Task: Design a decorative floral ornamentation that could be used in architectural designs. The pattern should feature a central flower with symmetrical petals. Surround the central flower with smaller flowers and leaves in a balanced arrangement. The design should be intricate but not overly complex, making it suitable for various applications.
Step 1405:
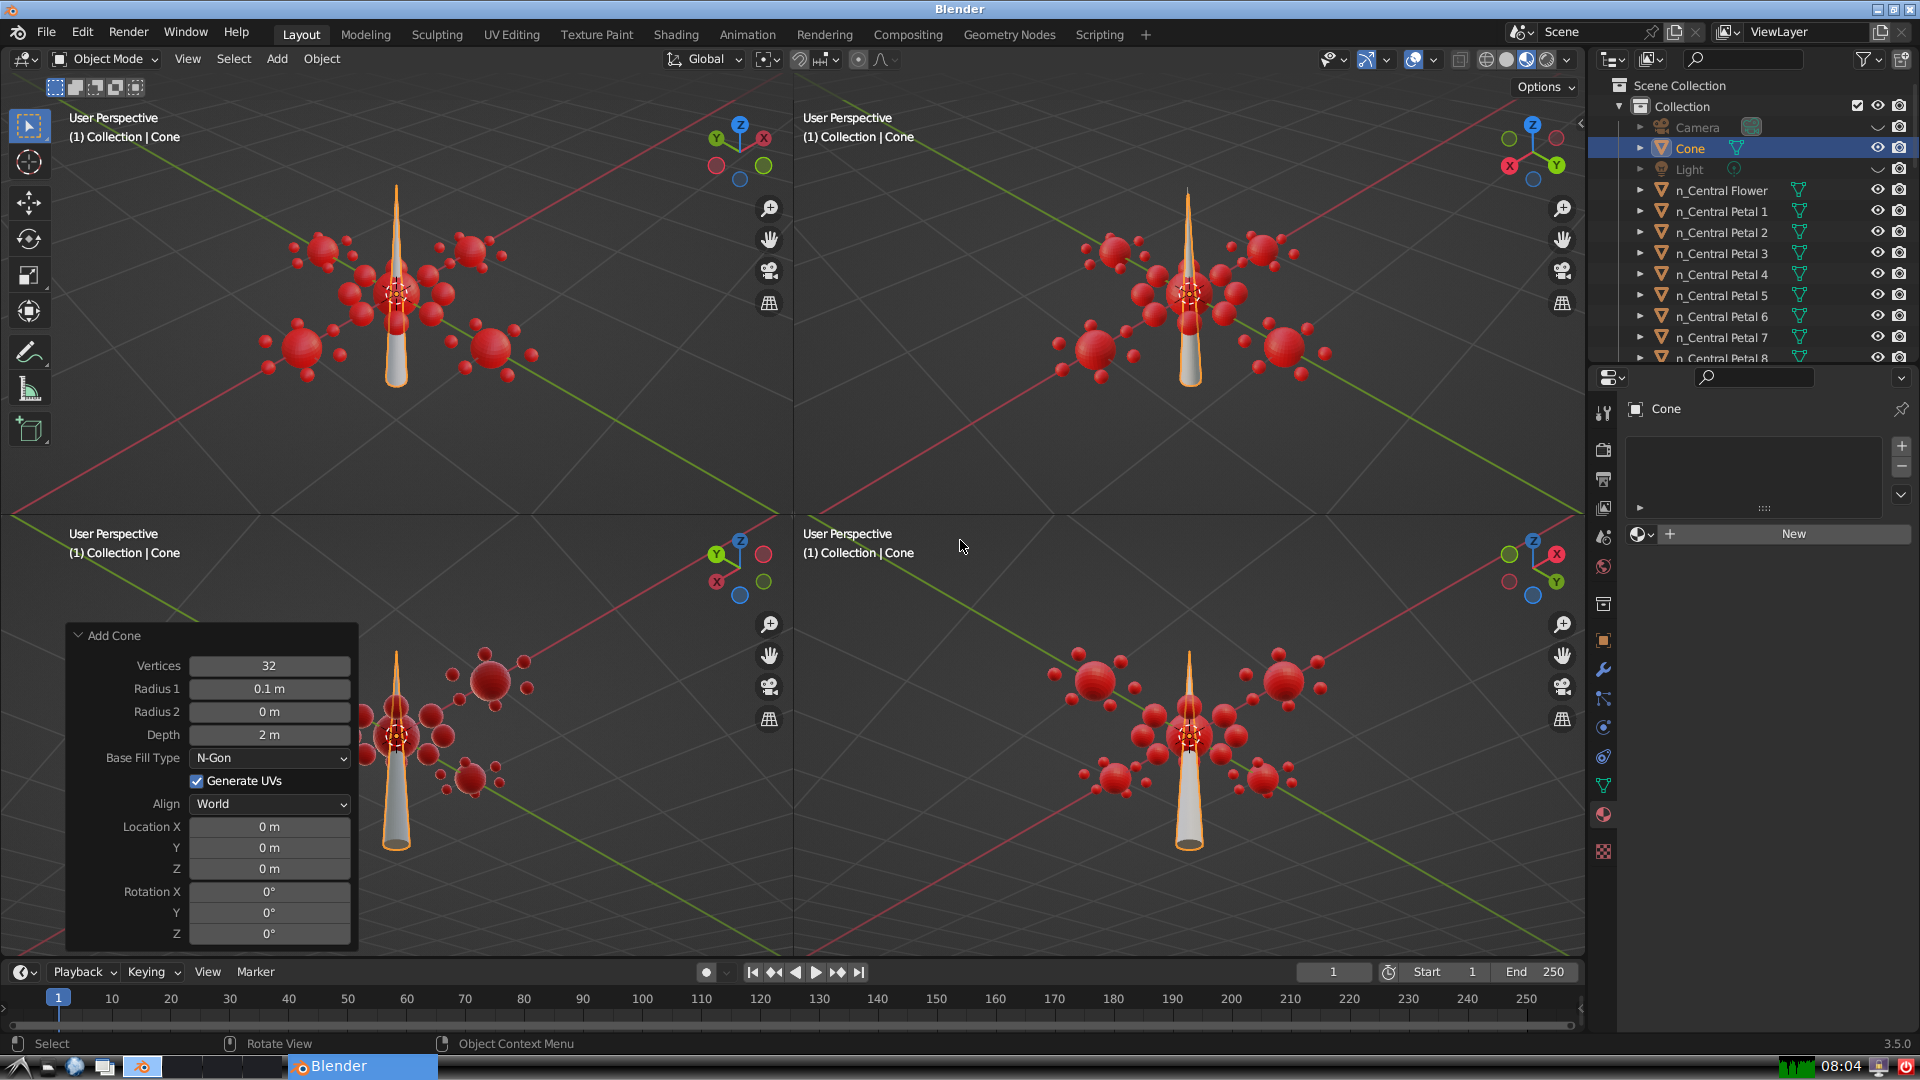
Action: {"key_press": ['Ctrl, Home']}